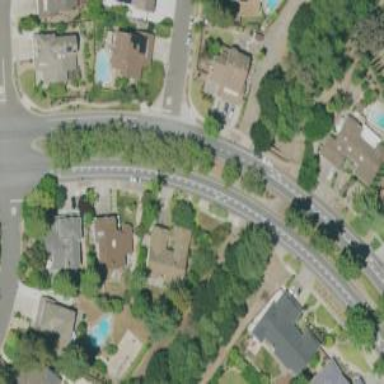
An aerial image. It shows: Secondary road.